Interaction volume radius: 5 \u00c5
Interaction volume height: 15 \u00c5
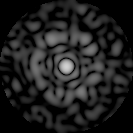
Disorder parameter: 0.7753